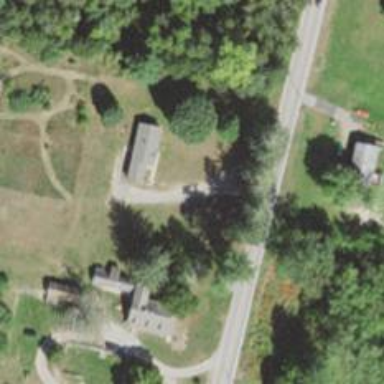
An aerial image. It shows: Residential driveway designated as service road.